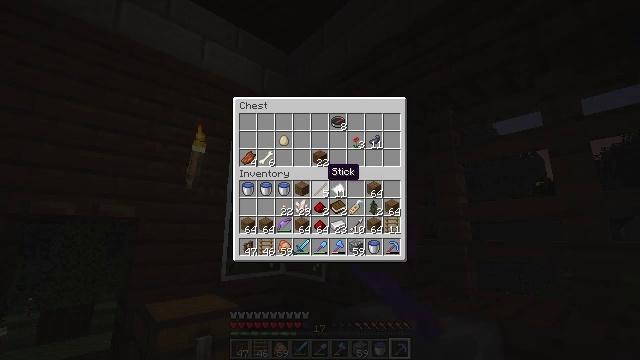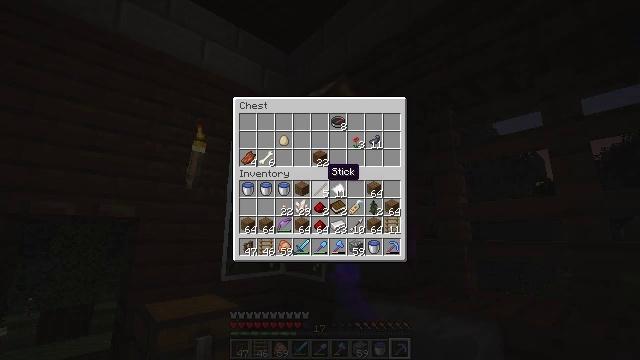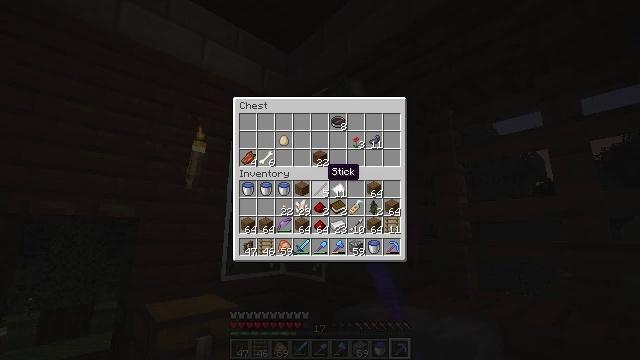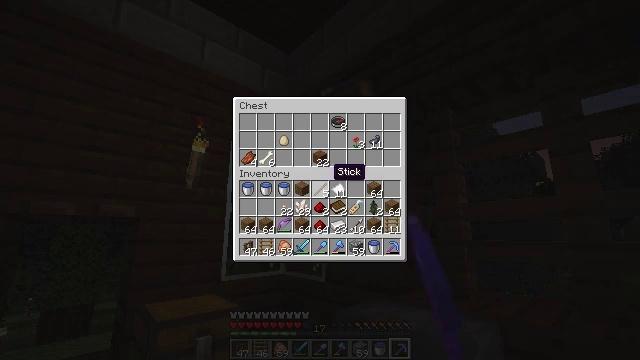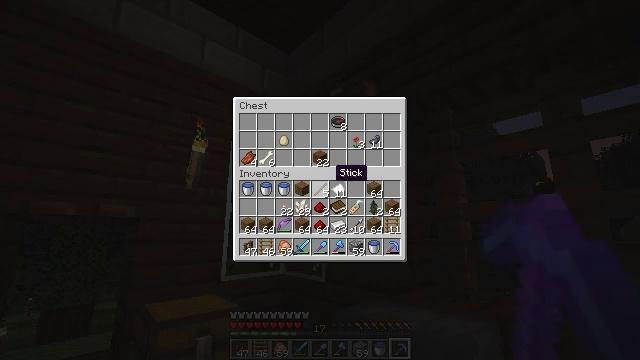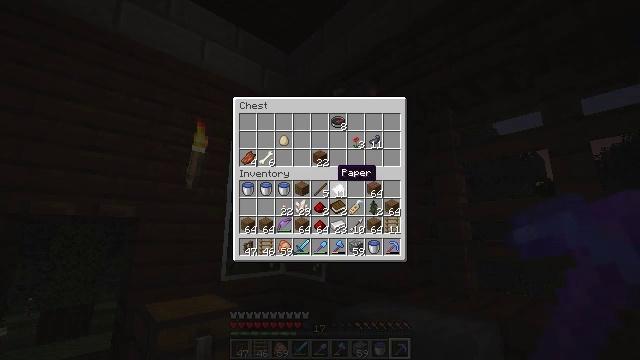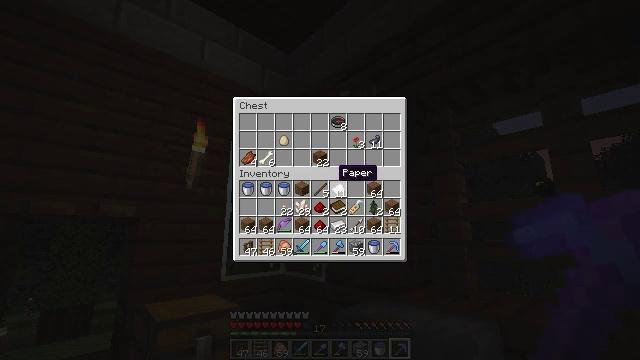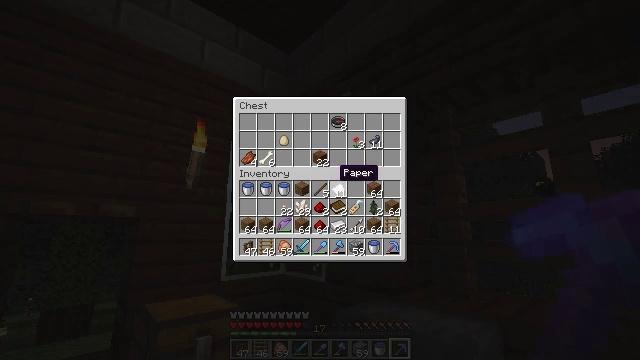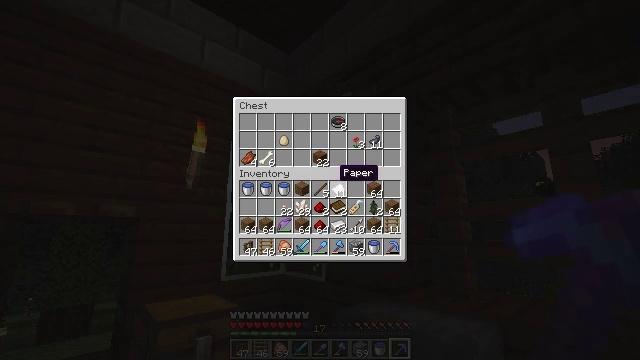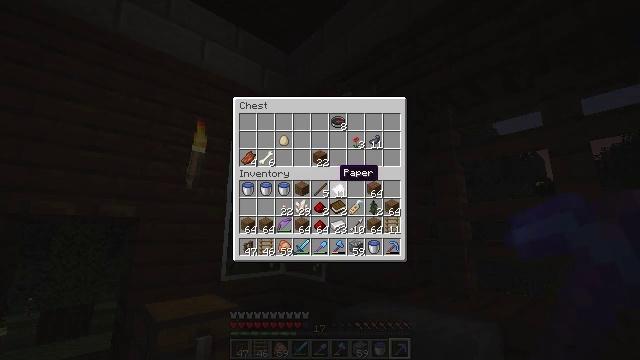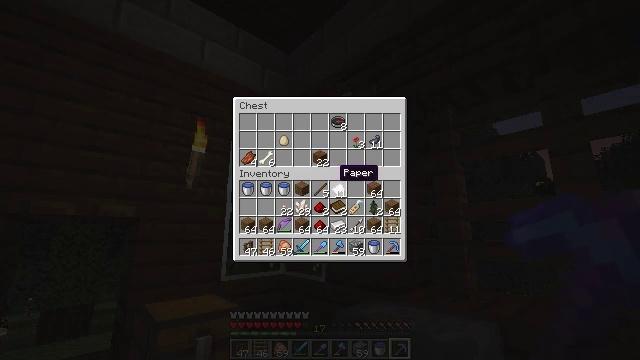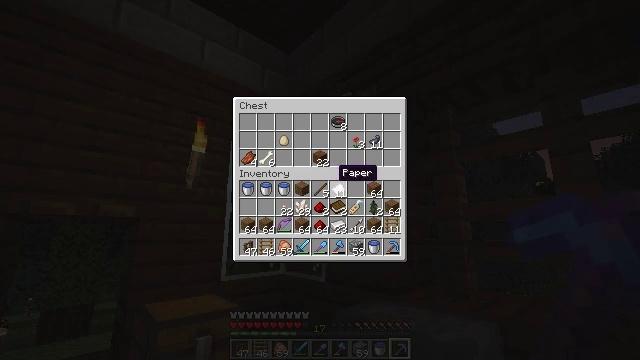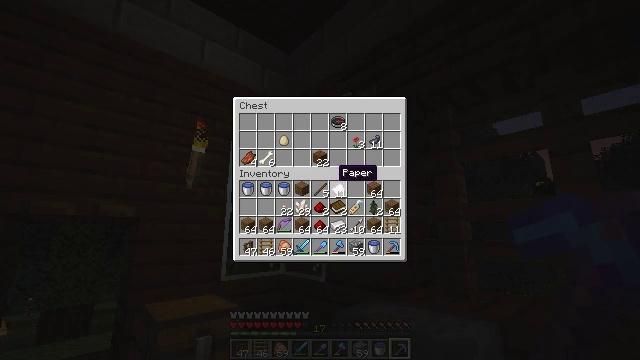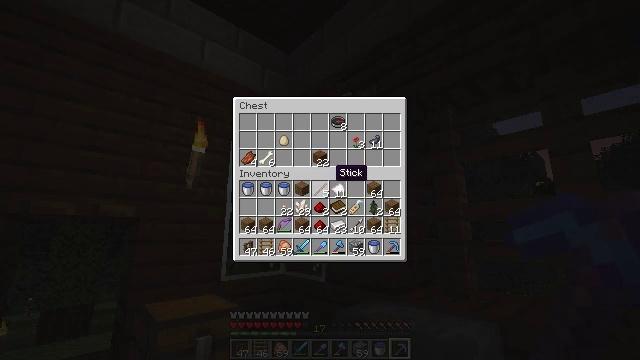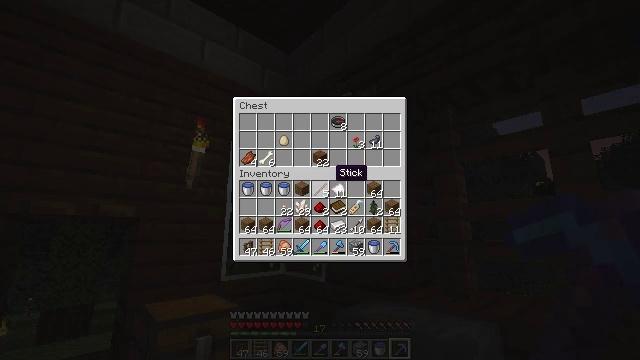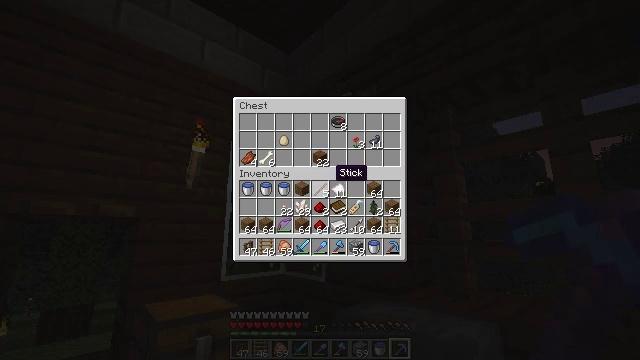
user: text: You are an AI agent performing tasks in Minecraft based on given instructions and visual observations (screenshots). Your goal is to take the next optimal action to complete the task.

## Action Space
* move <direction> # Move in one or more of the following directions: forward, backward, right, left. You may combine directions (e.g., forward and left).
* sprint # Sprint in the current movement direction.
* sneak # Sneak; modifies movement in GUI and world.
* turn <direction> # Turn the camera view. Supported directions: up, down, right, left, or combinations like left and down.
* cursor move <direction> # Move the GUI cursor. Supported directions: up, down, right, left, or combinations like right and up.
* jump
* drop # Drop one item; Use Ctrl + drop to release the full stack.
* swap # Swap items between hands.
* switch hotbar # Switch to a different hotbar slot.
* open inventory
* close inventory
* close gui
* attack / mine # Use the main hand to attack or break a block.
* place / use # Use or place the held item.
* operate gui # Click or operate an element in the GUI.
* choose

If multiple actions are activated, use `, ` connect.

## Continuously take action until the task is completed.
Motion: motion action
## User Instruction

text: Use the crafting table to craft a piston.
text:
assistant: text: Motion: no_op
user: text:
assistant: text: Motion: no_op
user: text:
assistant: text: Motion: no_op
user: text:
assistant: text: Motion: no_op
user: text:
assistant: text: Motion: no_op
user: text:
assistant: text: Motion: no_op
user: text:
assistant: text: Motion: no_op
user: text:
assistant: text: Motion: no_op
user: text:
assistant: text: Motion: no_op
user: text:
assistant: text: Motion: no_op
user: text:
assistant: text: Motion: no_op
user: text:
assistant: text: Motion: no_op
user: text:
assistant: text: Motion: no_op
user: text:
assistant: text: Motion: no_op
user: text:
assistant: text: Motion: no_op
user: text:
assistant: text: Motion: no_op
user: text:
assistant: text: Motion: no_op
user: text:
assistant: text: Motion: no_op
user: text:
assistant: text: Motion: no_op
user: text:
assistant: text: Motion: no_op
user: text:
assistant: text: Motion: close gui
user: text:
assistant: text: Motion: no_op
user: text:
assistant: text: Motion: no_op
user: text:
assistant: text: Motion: no_op
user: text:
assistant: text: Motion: no_op
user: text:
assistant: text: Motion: no_op
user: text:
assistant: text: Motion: no_op
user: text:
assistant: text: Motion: no_op
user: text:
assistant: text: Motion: no_op
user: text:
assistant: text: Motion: no_op